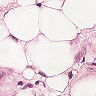
Metastatic tissue present: yes